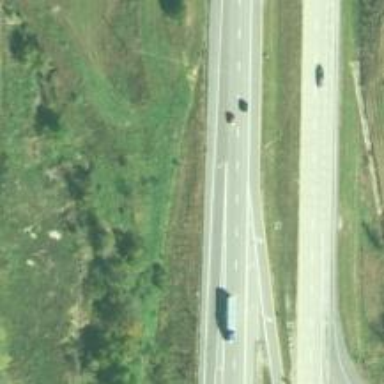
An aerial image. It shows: Trunk highway with expressway features.